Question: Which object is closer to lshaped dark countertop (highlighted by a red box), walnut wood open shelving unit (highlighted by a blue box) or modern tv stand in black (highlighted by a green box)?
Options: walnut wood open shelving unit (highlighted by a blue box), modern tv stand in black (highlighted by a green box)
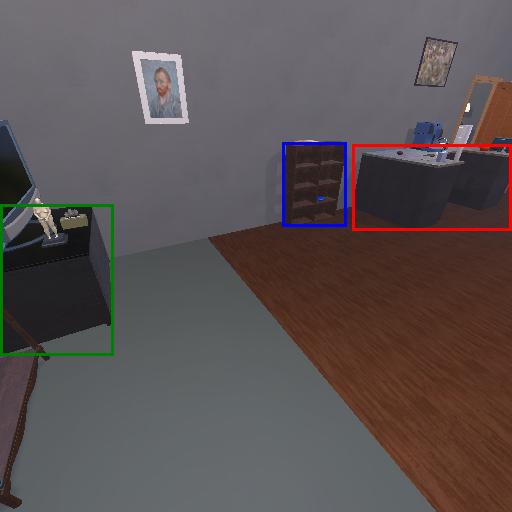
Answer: walnut wood open shelving unit (highlighted by a blue box)